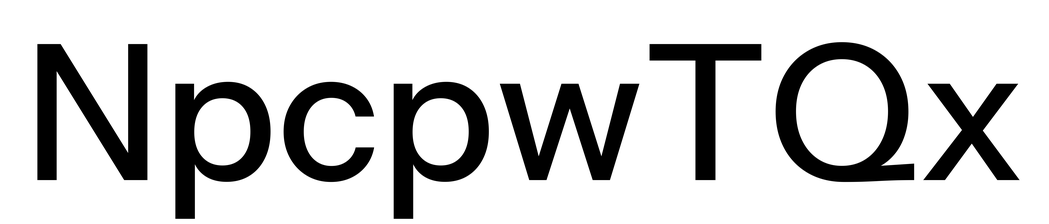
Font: InstrumentSans_Medium